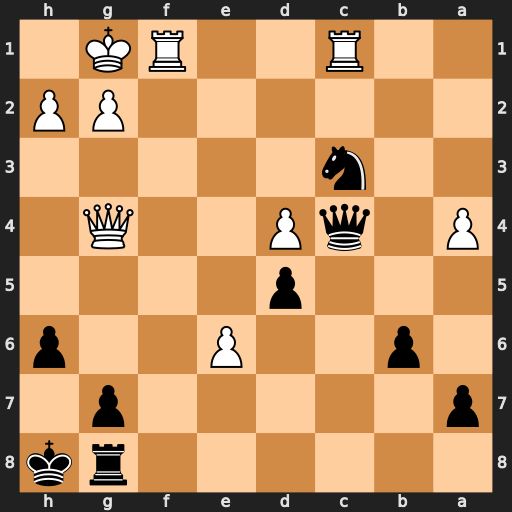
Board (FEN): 6rk/p5p1/1p2P2p/3p4/P1qP2Q1/2n5/6PP/2R2RK1
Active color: b
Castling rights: -
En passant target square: -
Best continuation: Ne2+ Kh1 Nxc1